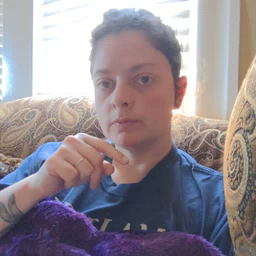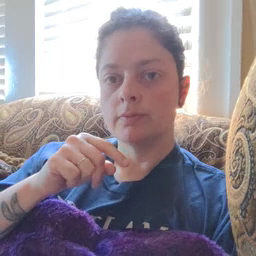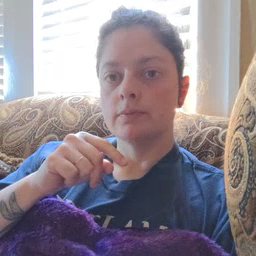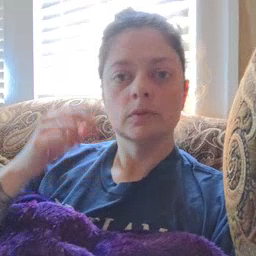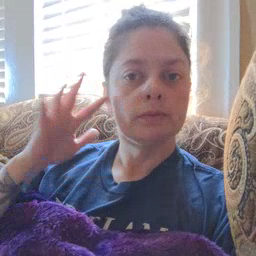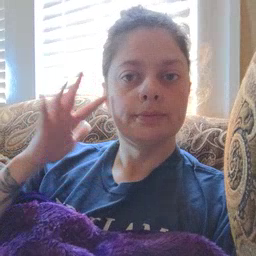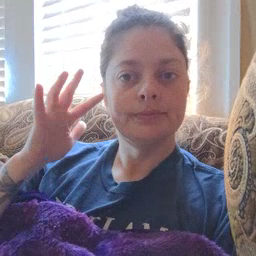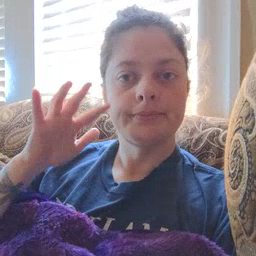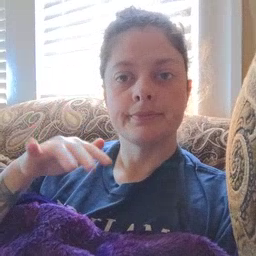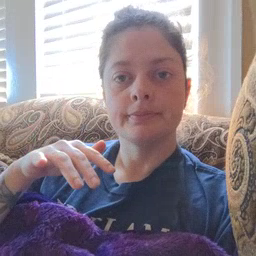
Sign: noisy